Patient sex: M
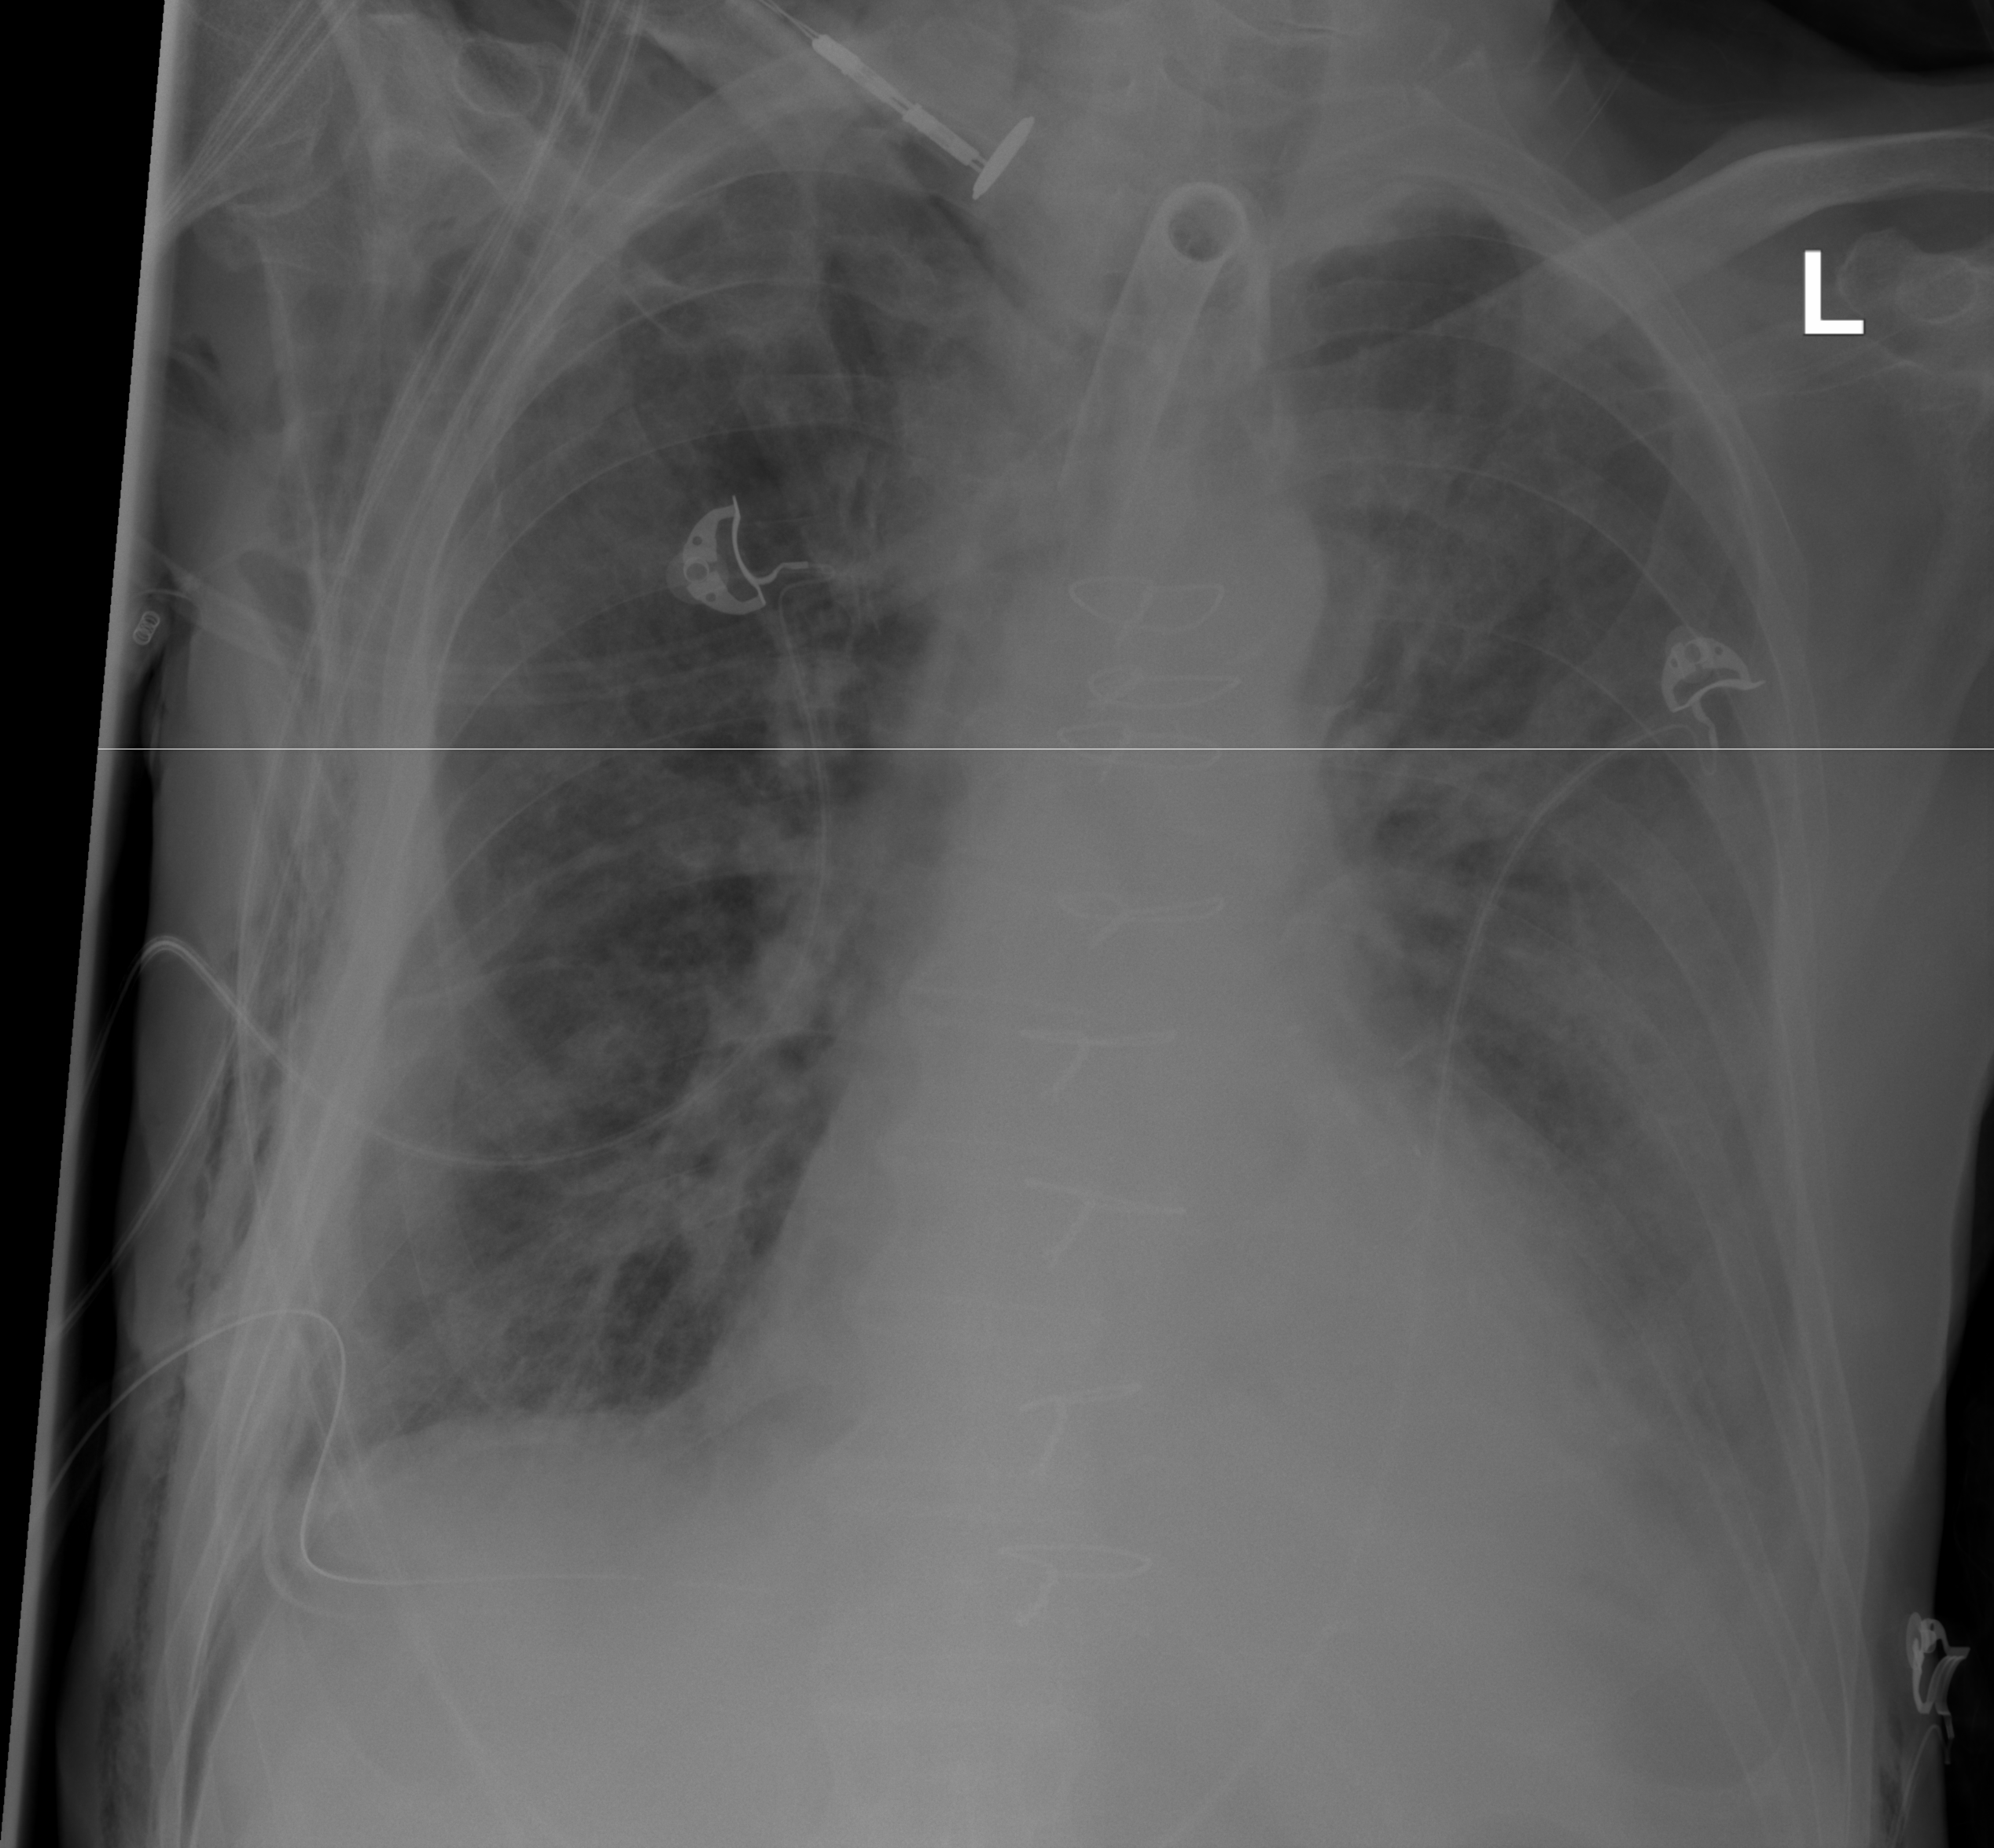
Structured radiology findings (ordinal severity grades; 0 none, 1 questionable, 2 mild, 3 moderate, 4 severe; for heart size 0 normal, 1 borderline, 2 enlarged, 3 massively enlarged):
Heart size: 1
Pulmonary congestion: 2
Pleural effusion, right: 0
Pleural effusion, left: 3
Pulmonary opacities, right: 2
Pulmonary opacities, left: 2
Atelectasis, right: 2
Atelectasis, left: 2